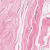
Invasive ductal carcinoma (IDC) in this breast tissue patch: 0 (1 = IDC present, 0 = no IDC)